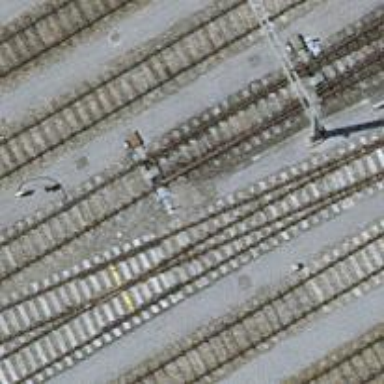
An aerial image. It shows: Railway switch.